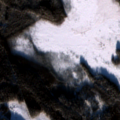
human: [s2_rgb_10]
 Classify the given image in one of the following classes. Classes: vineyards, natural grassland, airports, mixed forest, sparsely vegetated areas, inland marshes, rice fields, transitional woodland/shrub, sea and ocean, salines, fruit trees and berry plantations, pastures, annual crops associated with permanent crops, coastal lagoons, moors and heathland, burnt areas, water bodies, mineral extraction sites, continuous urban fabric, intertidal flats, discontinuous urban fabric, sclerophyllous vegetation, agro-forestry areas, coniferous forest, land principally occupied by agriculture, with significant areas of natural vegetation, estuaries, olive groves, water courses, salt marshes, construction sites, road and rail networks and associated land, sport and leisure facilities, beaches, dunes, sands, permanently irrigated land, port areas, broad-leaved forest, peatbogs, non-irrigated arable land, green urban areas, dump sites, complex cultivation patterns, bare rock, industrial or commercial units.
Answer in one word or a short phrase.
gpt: coniferous forest, mixed forest, peatbogs